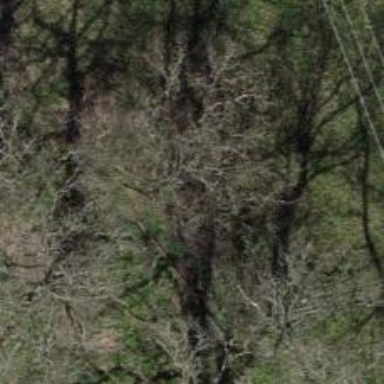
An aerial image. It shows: Single tag "natural: tree."